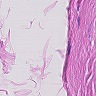
Metastatic tissue present: no